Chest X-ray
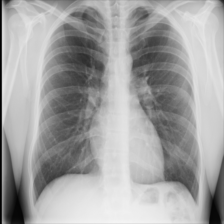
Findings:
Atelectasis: negative
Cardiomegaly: negative
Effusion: negative
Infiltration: negative
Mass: negative
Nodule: negative
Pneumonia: negative
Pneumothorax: negative
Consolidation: negative
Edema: negative
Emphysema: negative
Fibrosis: negative
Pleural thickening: negative
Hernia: negative